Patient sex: M
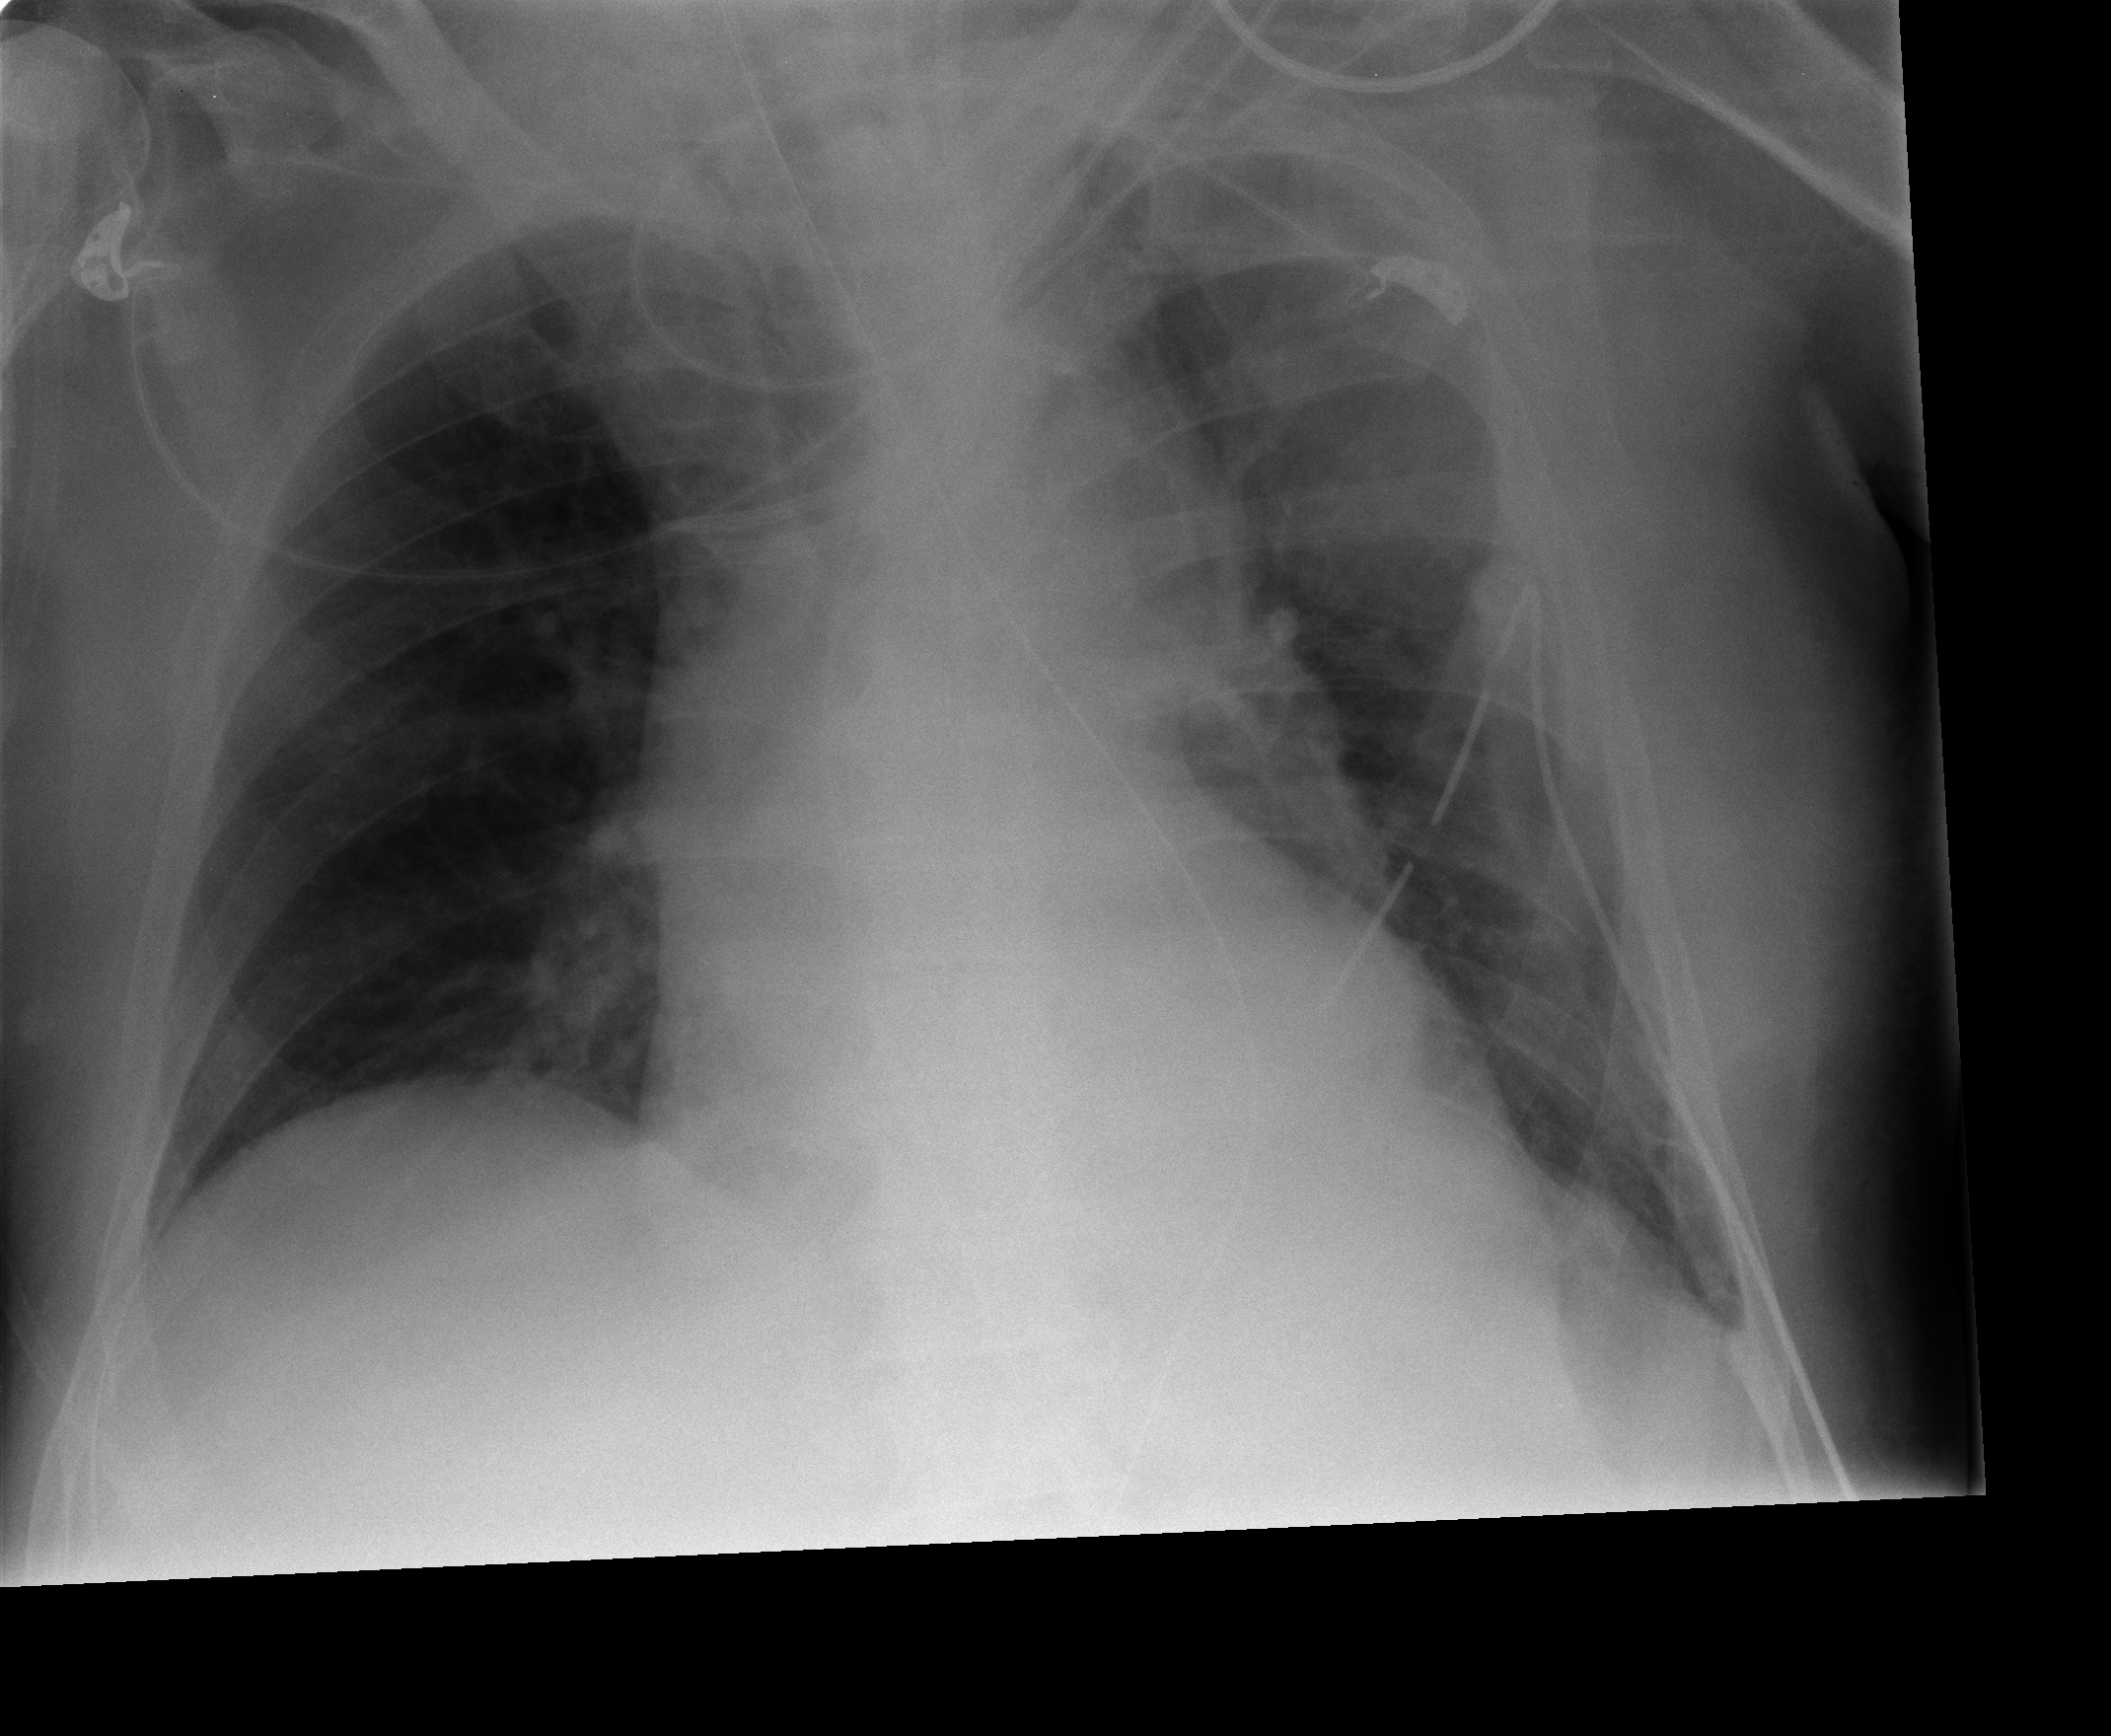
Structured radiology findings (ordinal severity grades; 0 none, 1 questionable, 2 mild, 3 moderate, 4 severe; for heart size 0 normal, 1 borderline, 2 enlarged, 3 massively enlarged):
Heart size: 2
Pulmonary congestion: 0
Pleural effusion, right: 0
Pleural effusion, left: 0
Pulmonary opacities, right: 0
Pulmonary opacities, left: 0
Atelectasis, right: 0
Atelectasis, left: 2